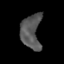
Tissue: lung
Cell type: Epithelial cells
Senescence score: 0.1534
Nuclear area (px): 664
Mean DAPI intensity: 87.676